Question: I have a UIView under the UITableView, so that the UIView will also scrolling down when i scroll the tableview.
I have tried the move the UIView out of the UITableView but it is not allow, how can i keep the UIView at the top even when i scrolling the UITableView?

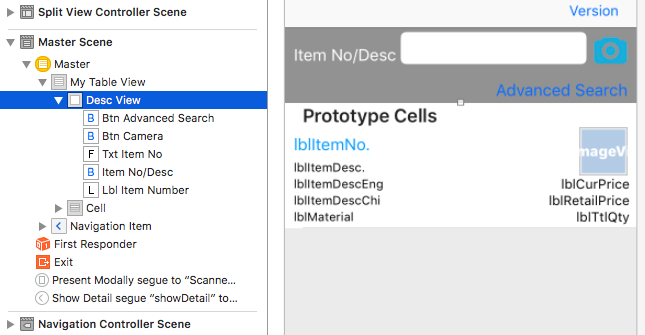
Answer: You can try this: take a UIView as a superview and inside that add your tableview and description view as subviews.
'''
Parent View
~> Add Desc View at top with 1:5 height ratio of Parent
~> Then add your tableview below desc view with 4:5 height ratio of Parent
'''
You can vary that ratio to fit your need.
So conclusion: put both your views in another uiview. So your parent view now has 2 subviews, 1 uiview and 1 tableview. That would allow the view to be at top as well as allow the tableview to scroll.
<URL>